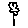
Label: flower